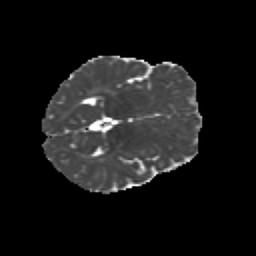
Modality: MD
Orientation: axial
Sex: female
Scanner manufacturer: siemens
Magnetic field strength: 3 T
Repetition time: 5 s
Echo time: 0.071 s